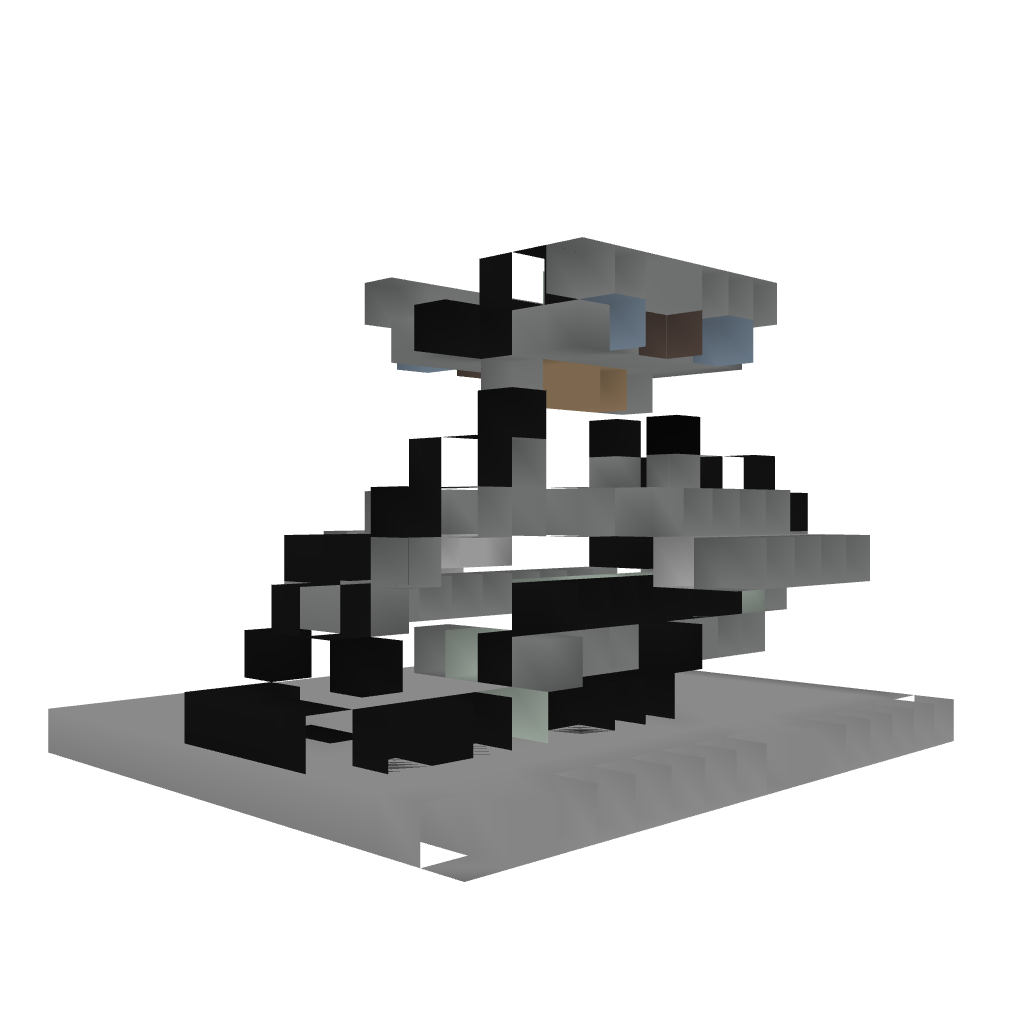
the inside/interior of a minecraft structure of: System redstone door (5 by 3 pistons)